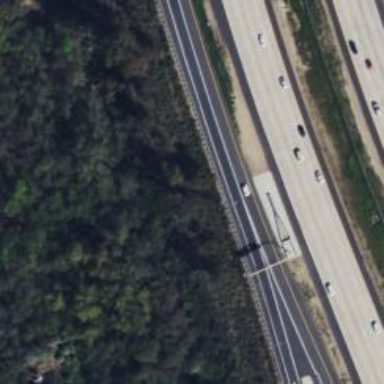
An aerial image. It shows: Motorway link.